高一 · 立体几何学
空间四边形 $A B C D$ 的对棱 $A D, B C$ 成 $60^{\circ}$ 的角, 且 $A D=a, B C=b$, 平行于 $A D$ 与 $B C$ 的截面分别交 $A B, A C, C D, B D$ 于 $E 、 F 、 G 、 H$, 则截面 $E F G H$ 面积的最大值为

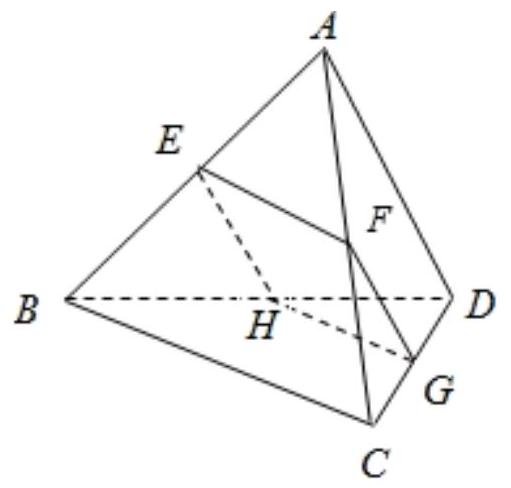
答案: frac{\sqrt{3}}{8} a b$.
解析: 【分析】

利用线面平行的性质定理证明四边形 $E F G H$ 为平行四边形,然后根据题意 $\angle E F G=60^{\circ}$ 或 $120^{\circ}$, 设 $A E: A B=x$,根据相似三角形的相似比把 $E F, F G$ 用 $a, b, x$ 表
示,利用三角形的面积公式把平行四边形 $E F G H$ 的面积表示成关于 $X$ 的二次函数,转化为二次函数求最值的问题求解即可.

【详解】

因为 $A D / /$ 平面 $E F G H, A D \subset$ 平面 $A D C$, 平面 $E F G H \cap$ 平面 $A D C=F G$,

由线面平行的性质定理知, $A D / / F G$, 同理可证, $E H / / A D$,

所以 $F G / / E H$,同理可证 $E F / / H G$,

所以四边形 $E F G H$ 为平行四边形.

因为 $A D, B C$ 成 $60^{\circ}$ 的角,所以 $\angle E F G=60^{\circ}$ 或 $120^{\circ}$,

设 $A E: A B=x$, 则 $\frac{E F}{B C}=\frac{A E}{A B}=x=\frac{A F}{A C}$,

因为 $B C=b$, 所以 $E F=b x$,

因为 $\frac{F G}{A D}=\frac{C F}{A C}=1-x, A D=a$,

所以 $F G=(1-x) a$,

所以平行四边形 $E F G H$ 的面积为

$S=E F \times F G \times \sin 60^{\circ}=b x \cdot(1-x) a \times \frac{\sqrt{3}}{2}=\frac{\sqrt{3} a b}{2} x(1-x)$,

即 $S=\frac{\sqrt{3} a b}{2}\left[-\left(x-\frac{1}{2}\right)^{2}+\frac{1}{4}\right]$,

所以当 $x=\frac{1}{2}$ 时,平行四边形 $E F G H$ 的面积有最大值为 $\frac{\sqrt{3} a b}{8}$,

故答案为: $\frac{\sqrt{3} a b}{8}$

【点睛】

本题主要考查线面平行的性质定理和利用三角形的面积公式及函数的思想求截面面积的最大值;考查函数与方程的思想、转化与化归的能力;证得四边形 $E F G H$ 为平行四边形和把求平行四边形 $E F G H$ 的面积最大值转化为求关于 $X$ 的二次函数最值问题是求解本题的关键; 属于中档题、常考题型.